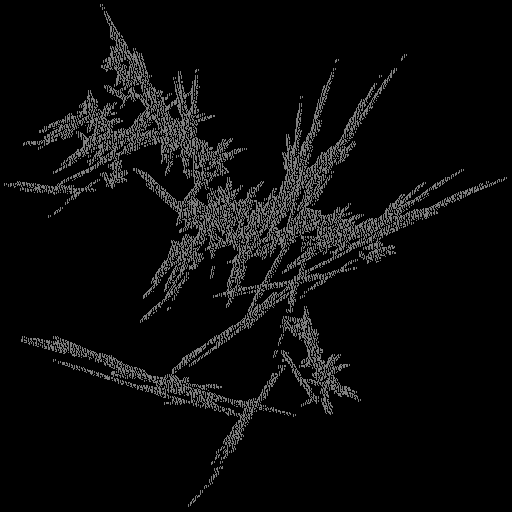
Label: groundpine